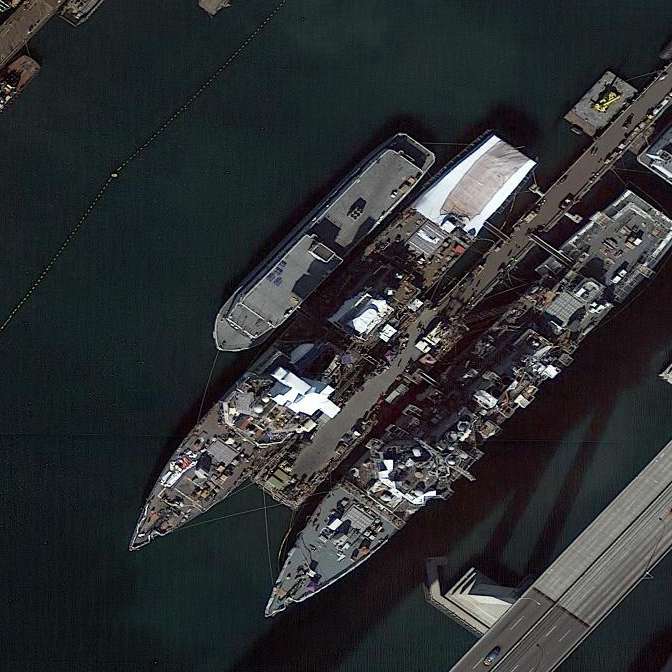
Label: destroyer